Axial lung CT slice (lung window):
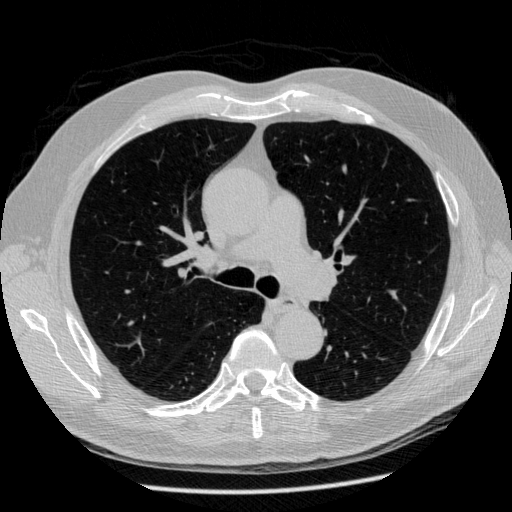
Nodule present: no